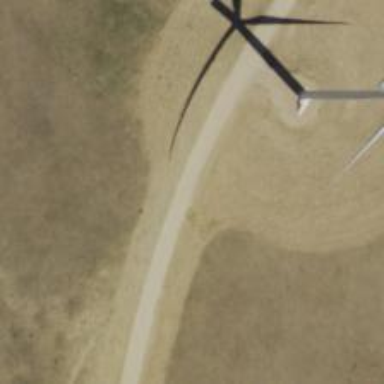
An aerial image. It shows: Road specifically designated for service vehicles within wind farm.